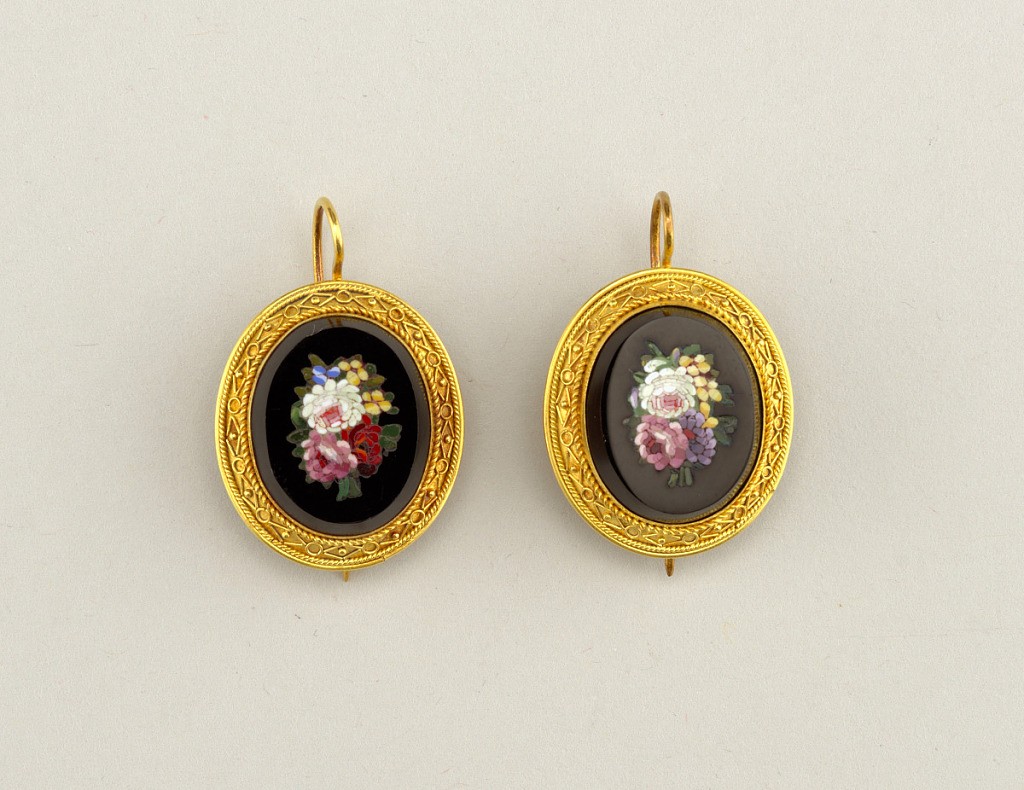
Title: Mosaic earrings
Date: mid-19th century
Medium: Stone mosaic, onxy, gold
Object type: Earrings
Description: Design of flowers in mosaic, set in onyx and mounted in a gold frame.